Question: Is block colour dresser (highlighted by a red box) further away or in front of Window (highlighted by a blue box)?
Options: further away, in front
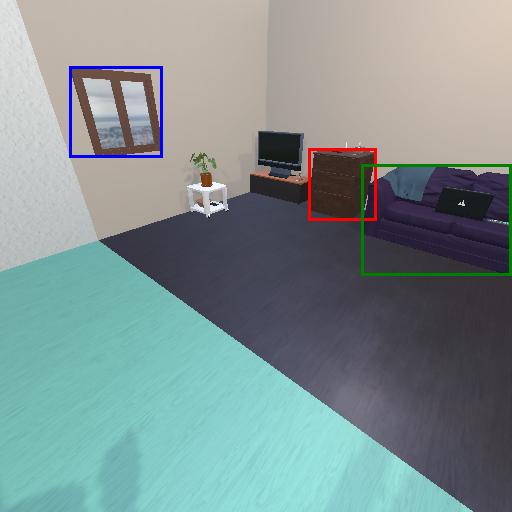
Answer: further away